Question: I have a string format of the definition of a function, how can I turn it into a valid function.
I learned that I can use 'exec' command to make it work, but it feels like I am running a code with error.
'''
msg = """
def myfunction(input):
output = input.upper()
return output"""
exec(msg)
print myfunction('hello World')
'''
Clearly, the code above will run, because I can run and see the output: 'HELLO WORLD', but when I write the code in the IDE (Eclipse/Pydev), it shows annoying error.

I am wondering is this('exec') the right way to create a function if you have to create it based on a string?
or there are some more generic and better way to do this?
Thanks!
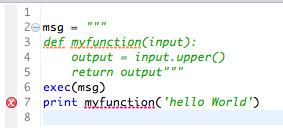
Answer: What about using the <URL>, which should be more general and less error prone?
'''
import imp
# create a new module
module = imp.new_module("myModule")
msg = """
def myfunction(input):
output = input.upper()
return output"""
# import code into myModule
exec msg in module.__dict__
print module.myfunction("test")
'''